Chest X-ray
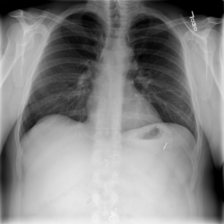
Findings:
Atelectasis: negative
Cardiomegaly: negative
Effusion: negative
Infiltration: negative
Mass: negative
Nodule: negative
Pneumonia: negative
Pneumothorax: negative
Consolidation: negative
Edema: negative
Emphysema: negative
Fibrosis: negative
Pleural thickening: negative
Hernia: negative